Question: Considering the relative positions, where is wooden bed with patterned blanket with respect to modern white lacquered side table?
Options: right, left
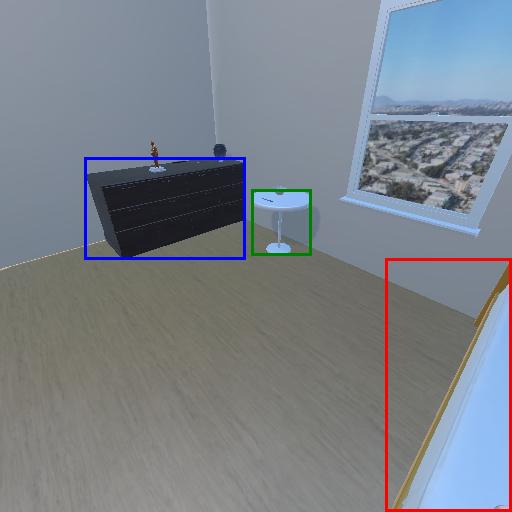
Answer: right